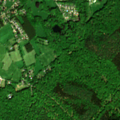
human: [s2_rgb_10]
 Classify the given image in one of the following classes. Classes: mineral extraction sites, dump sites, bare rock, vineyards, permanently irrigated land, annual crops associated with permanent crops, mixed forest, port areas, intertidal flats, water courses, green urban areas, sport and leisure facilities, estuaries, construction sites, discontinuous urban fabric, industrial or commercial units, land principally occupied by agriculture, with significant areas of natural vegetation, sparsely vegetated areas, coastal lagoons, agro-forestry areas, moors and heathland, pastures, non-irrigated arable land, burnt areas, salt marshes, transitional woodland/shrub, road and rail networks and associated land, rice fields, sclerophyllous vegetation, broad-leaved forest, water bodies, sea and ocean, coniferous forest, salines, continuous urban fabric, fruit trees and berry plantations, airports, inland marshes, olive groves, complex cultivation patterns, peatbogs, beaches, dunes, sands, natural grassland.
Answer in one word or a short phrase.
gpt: discontinuous urban fabric, complex cultivation patterns, broad-leaved forest, mixed forest